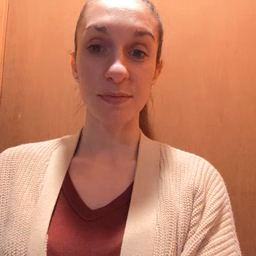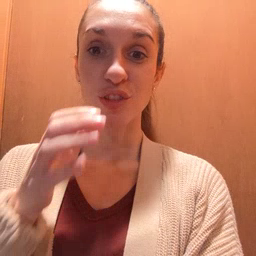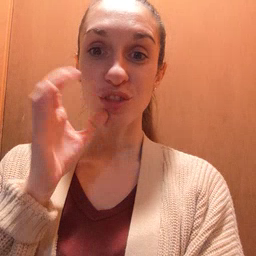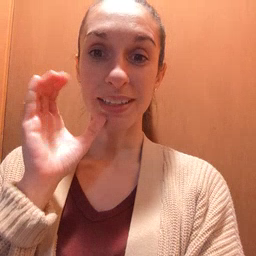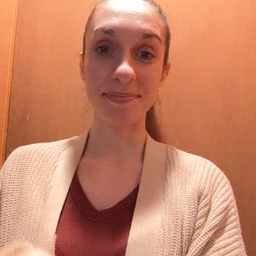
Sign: drink